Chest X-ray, AP view. Patient: 59 years old, sex M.
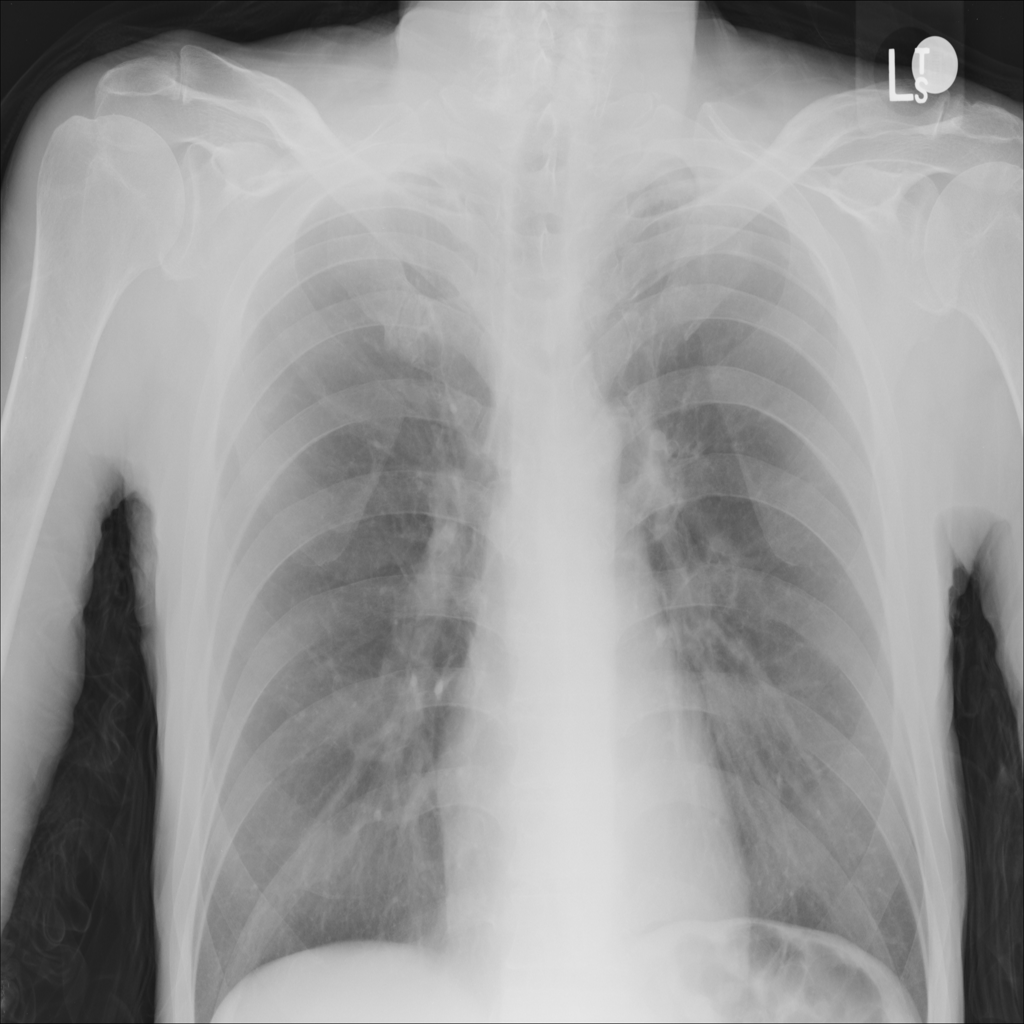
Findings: No Finding